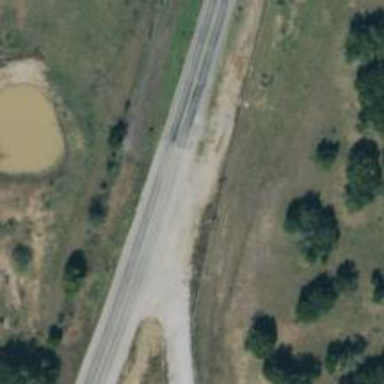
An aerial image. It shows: Abandoned road.